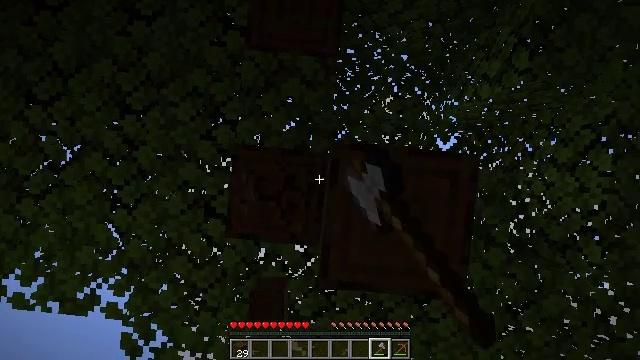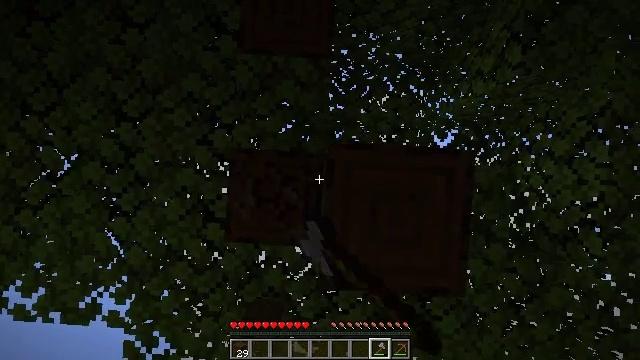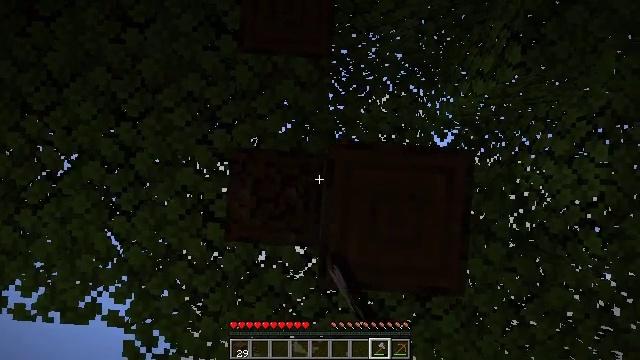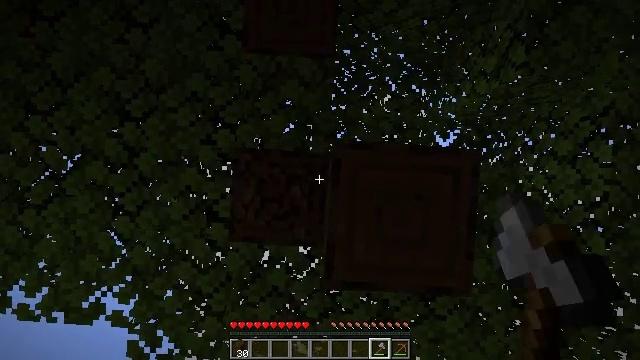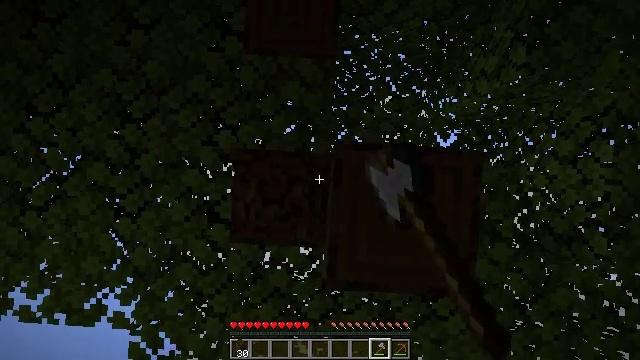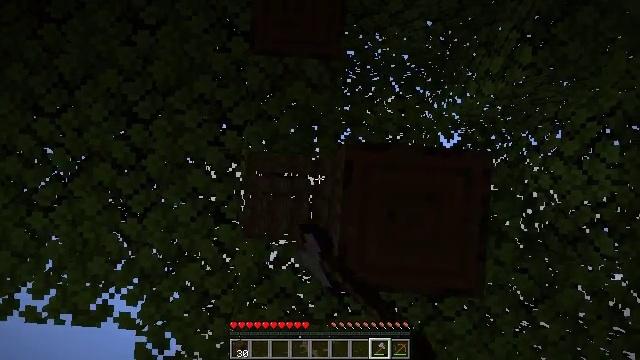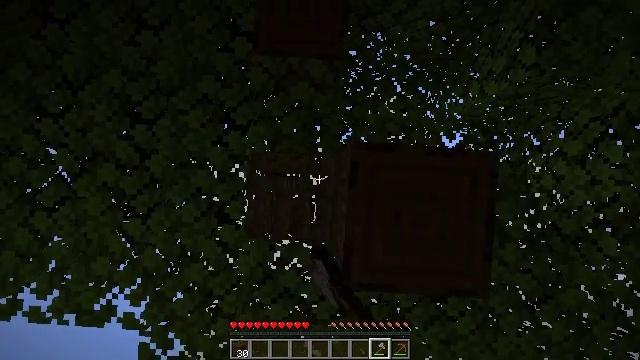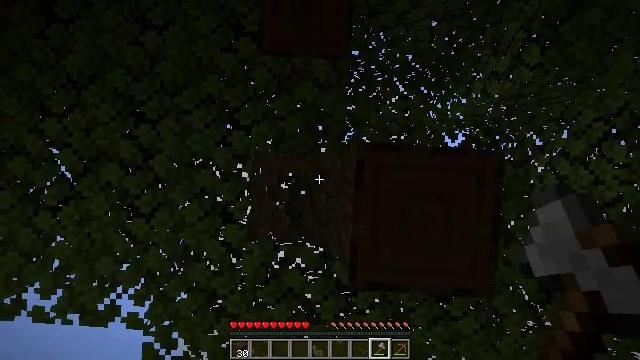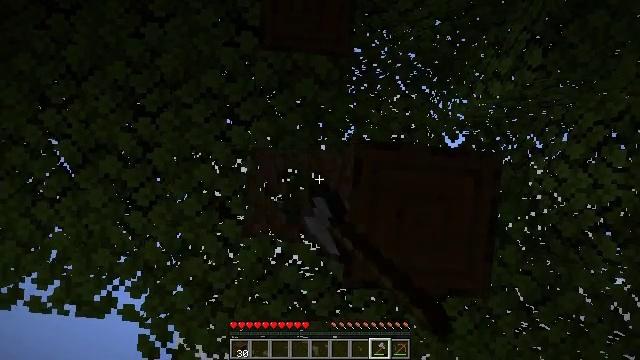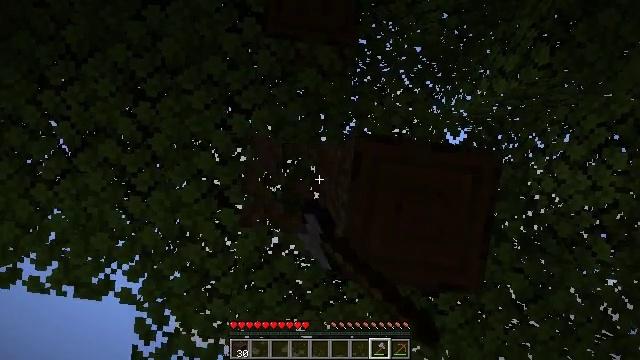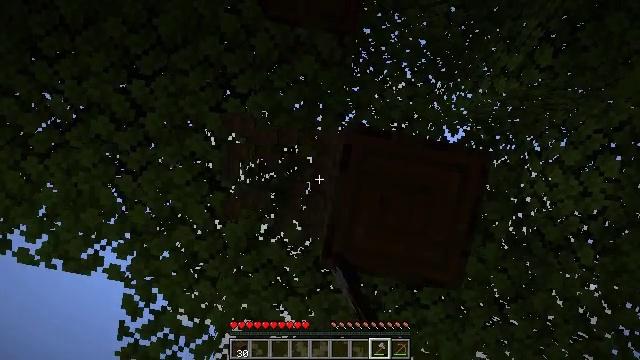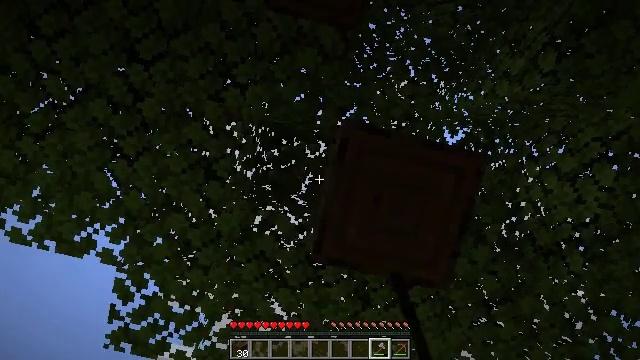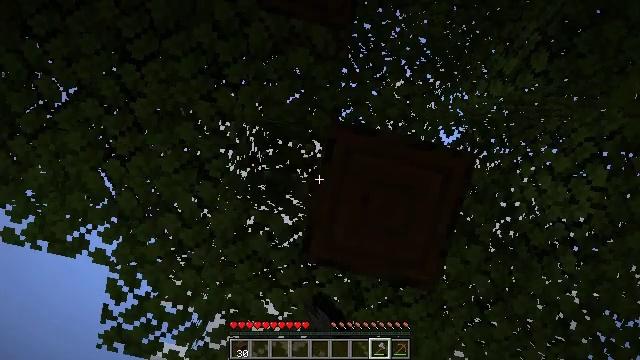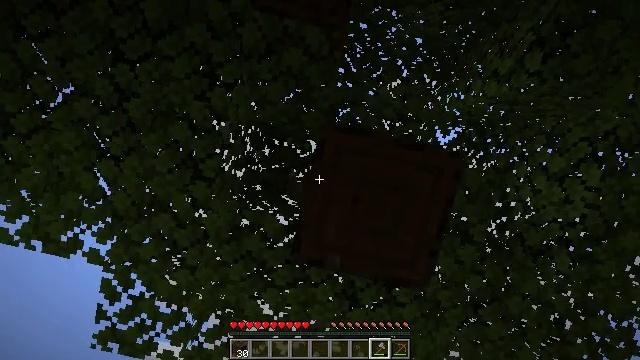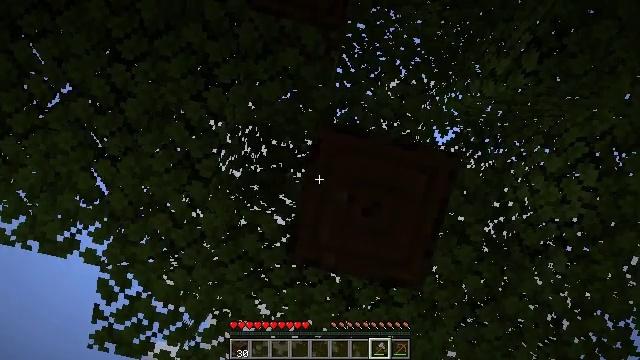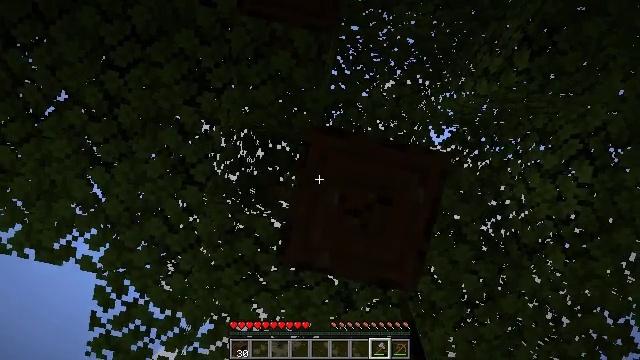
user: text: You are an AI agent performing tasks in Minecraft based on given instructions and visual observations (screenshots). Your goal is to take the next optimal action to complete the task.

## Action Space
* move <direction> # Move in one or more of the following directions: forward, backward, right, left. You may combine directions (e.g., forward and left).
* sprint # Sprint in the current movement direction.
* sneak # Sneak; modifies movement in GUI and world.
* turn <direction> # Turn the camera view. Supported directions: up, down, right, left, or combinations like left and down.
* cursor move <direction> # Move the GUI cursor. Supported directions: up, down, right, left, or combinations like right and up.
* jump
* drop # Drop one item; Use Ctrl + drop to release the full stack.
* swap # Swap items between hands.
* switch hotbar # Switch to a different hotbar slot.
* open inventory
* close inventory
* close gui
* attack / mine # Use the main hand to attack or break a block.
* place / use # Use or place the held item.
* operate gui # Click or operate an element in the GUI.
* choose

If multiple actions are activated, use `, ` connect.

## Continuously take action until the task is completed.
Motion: motion action
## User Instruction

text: Harvest dark oak log for resources.
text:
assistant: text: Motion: sneak, turn left, attack / mine
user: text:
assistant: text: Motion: move left, sneak, attack / mine
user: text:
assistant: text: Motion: move left, sneak, attack / mine
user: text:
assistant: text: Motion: move left, sneak, attack / mine
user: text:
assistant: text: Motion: move left, sneak, attack / mine
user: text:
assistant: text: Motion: sneak, attack / mine
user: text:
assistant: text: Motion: sneak, attack / mine
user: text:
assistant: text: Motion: move right, sneak, turn right, attack / mine
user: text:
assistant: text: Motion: move right, sneak, turn right and down, attack / mine
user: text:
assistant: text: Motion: move right, sneak, turn right and down, attack / mine
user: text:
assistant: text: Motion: move right, sneak, turn right and down, attack / mine
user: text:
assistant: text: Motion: move right, sneak, attack / mine
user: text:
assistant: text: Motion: move right, sneak, attack / mine
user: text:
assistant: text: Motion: move right, sneak, attack / mine
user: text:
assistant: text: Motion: move right, sneak, turn left, attack / mine
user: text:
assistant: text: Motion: move right, sneak, turn left and up, attack / mine
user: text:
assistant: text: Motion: sneak, attack / mine
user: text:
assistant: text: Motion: sneak, attack / mine
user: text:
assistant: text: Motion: sneak, attack / mine
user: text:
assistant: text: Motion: sneak, attack / mine
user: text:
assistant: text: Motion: sneak, attack / mine
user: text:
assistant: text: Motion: sneak, attack / mine
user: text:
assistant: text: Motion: sneak, attack / mine
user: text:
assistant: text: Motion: sneak, attack / mine
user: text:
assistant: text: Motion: sneak, attack / mine
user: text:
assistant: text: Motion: sneak, attack / mine
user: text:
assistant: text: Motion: sneak, attack / mine
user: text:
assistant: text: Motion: sneak, attack / mine
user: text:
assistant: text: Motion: sneak, turn left, attack / mine
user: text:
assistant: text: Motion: sneak, turn left, attack / mine